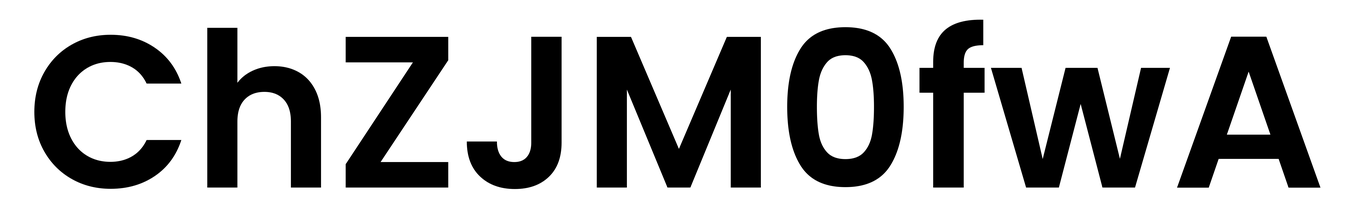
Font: Poppins-SemiBold